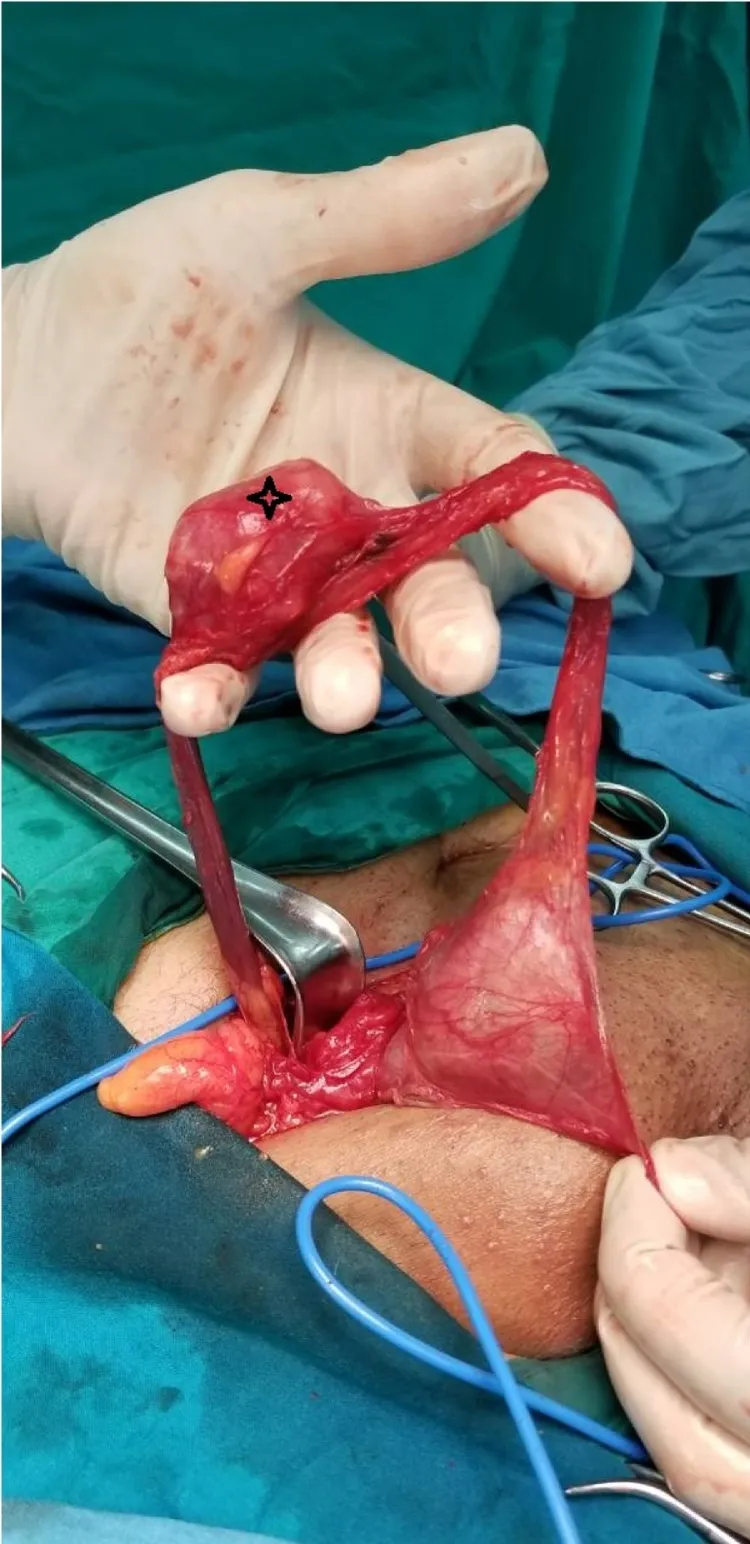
Intraoperatively: asterisk: Spermatic cord mass.
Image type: medical_photograph (other_medical_photograph)